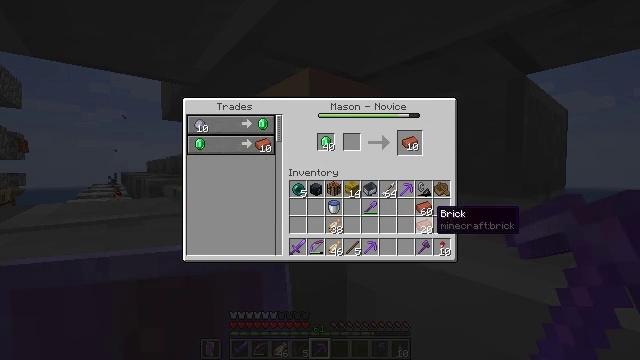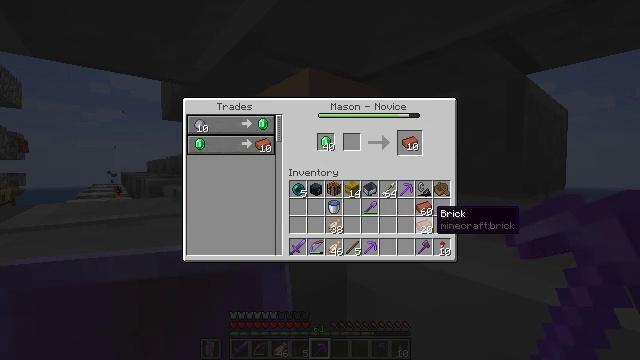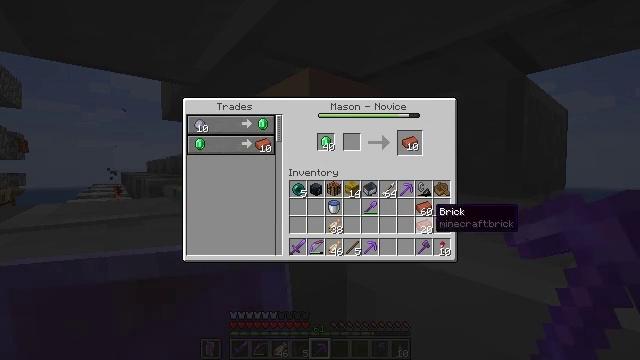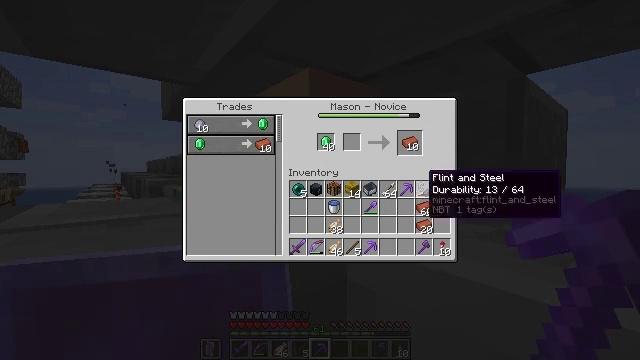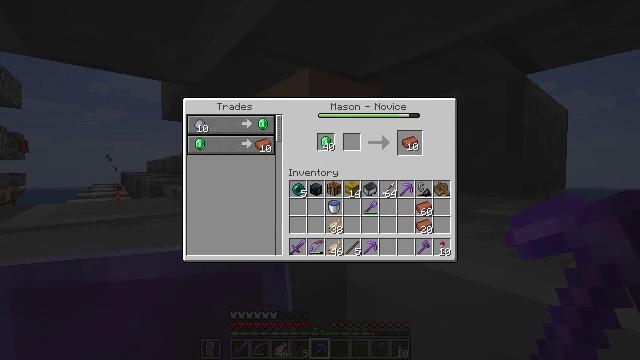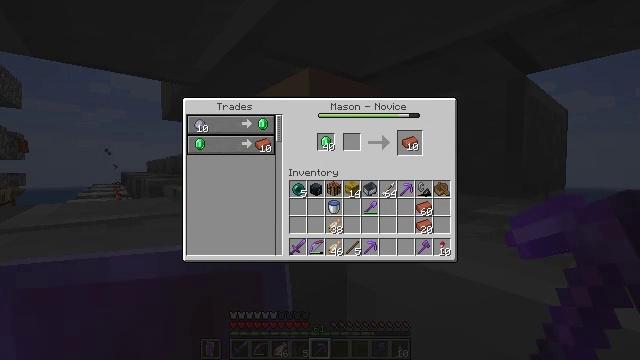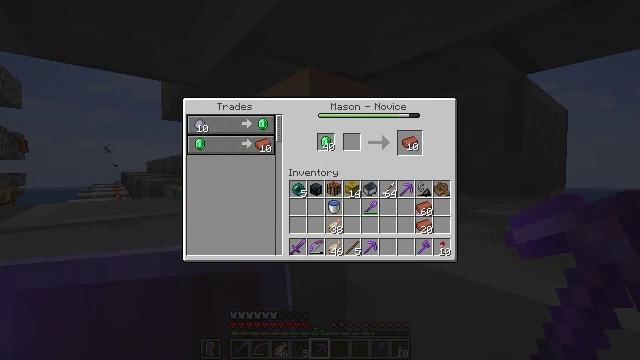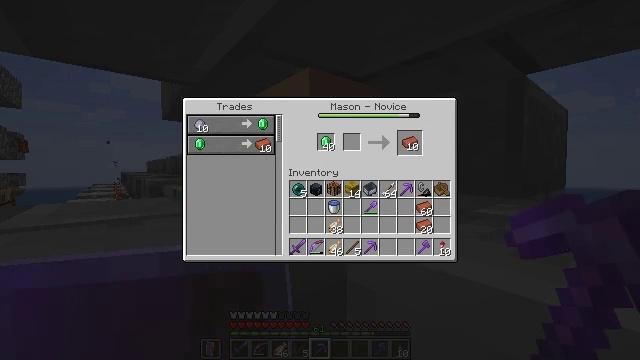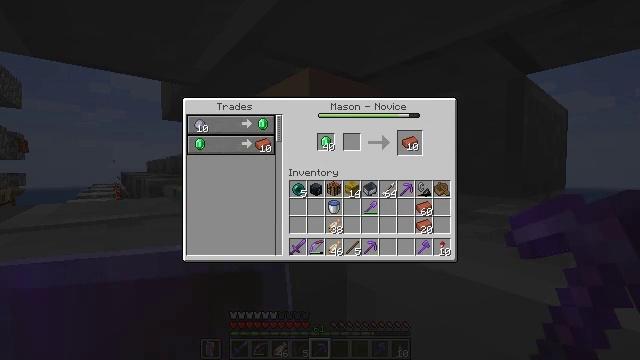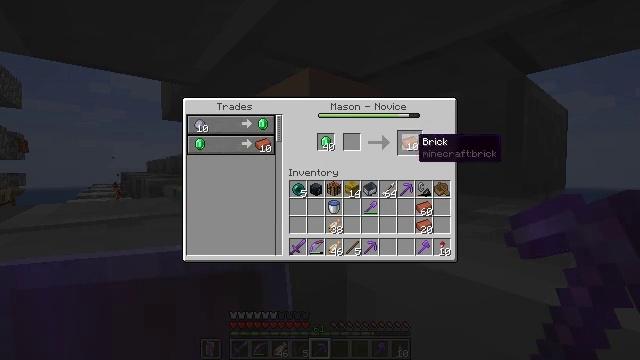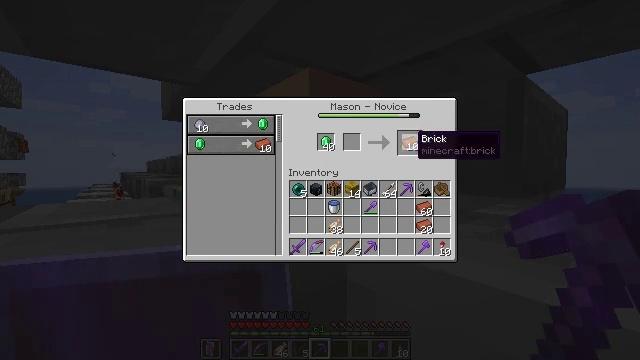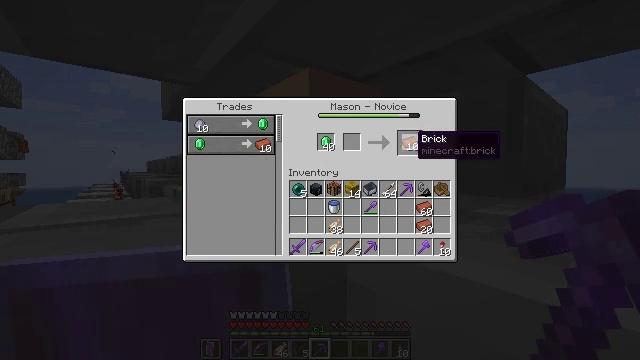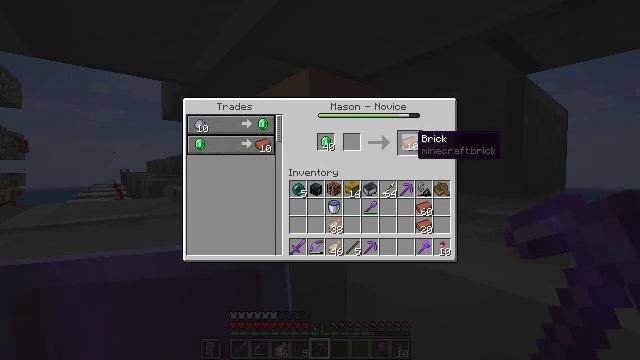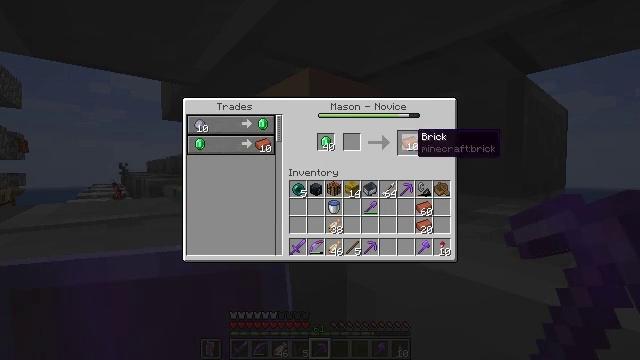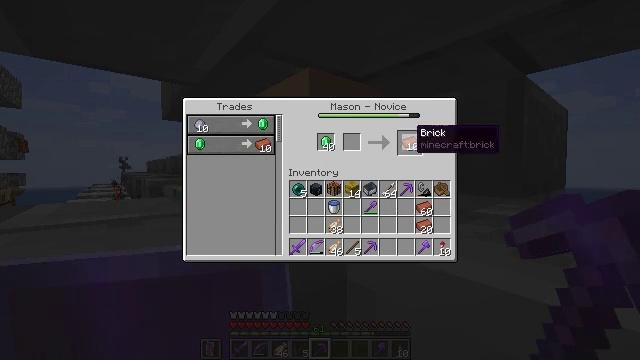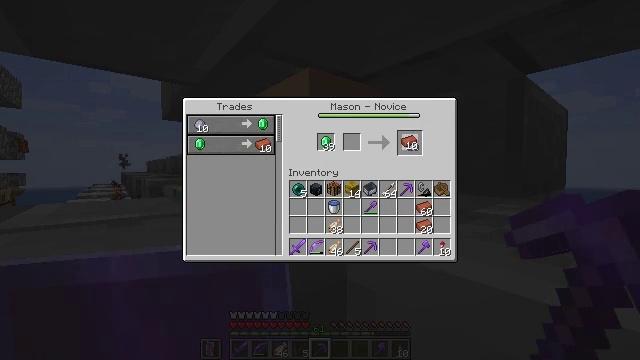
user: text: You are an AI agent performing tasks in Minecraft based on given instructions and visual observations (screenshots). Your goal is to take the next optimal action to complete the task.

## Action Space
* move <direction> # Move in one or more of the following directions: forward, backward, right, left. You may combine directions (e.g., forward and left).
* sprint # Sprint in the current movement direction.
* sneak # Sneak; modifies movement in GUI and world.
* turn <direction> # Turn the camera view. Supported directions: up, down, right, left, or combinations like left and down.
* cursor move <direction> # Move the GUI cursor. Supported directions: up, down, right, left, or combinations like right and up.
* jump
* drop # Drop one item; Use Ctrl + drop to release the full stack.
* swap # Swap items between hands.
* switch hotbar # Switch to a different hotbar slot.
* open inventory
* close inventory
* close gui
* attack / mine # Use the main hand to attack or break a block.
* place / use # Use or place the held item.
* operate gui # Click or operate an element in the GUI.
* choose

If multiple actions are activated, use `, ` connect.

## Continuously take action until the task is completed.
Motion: motion action
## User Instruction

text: Use the furnace to create a brick from clay.
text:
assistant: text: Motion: no_op
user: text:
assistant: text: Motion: no_op
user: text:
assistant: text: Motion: turn left and up
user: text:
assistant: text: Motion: turn up
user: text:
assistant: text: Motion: turn up
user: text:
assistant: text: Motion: no_op
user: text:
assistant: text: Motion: no_op
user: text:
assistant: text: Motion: no_op
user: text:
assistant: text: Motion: no_op
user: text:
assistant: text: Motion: no_op
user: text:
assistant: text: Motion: no_op
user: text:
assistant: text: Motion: no_op
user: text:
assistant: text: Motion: no_op
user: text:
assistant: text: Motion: no_op
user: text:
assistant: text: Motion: attack / mine
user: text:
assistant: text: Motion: attack / mine
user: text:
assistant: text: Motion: attack / mine
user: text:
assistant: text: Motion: turn down
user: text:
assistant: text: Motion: no_op
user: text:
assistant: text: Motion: turn down
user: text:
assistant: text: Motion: turn down
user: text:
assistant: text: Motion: turn down
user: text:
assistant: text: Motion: turn down
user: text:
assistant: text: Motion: turn down
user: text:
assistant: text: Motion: no_op
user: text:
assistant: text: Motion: turn down
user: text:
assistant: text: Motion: no_op
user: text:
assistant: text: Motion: no_op
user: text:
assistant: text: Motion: no_op
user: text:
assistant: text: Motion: no_op